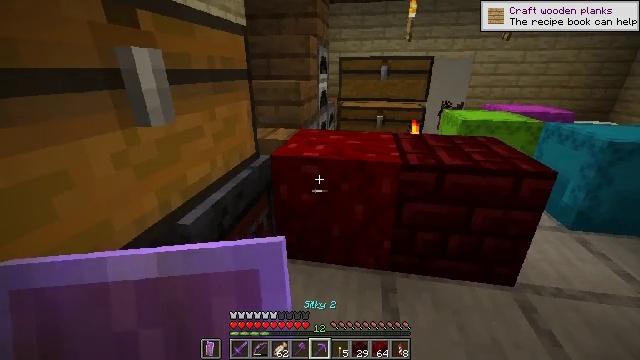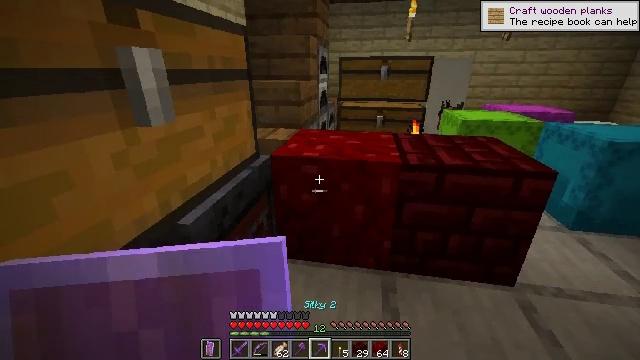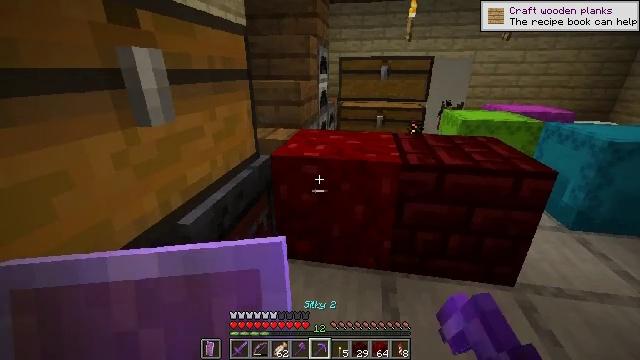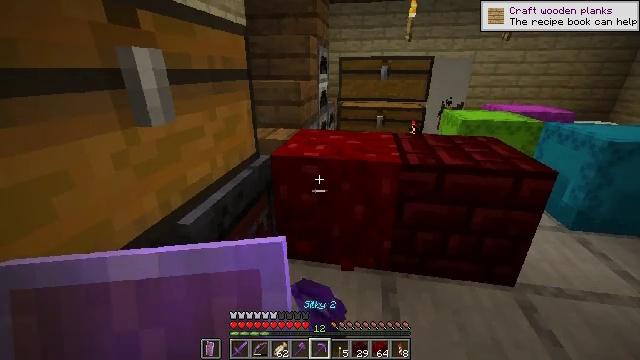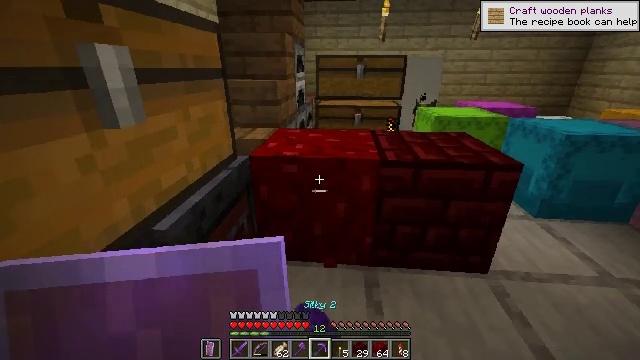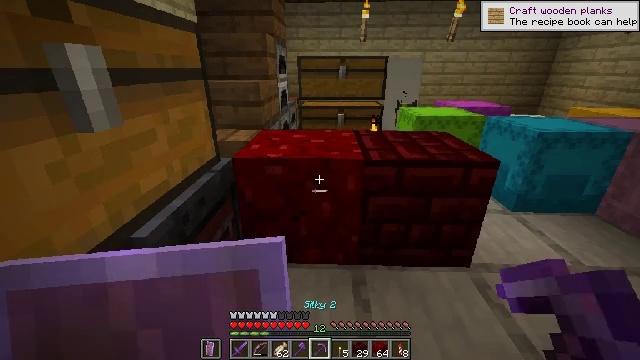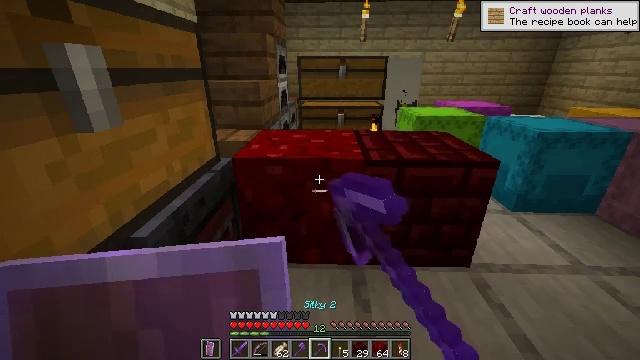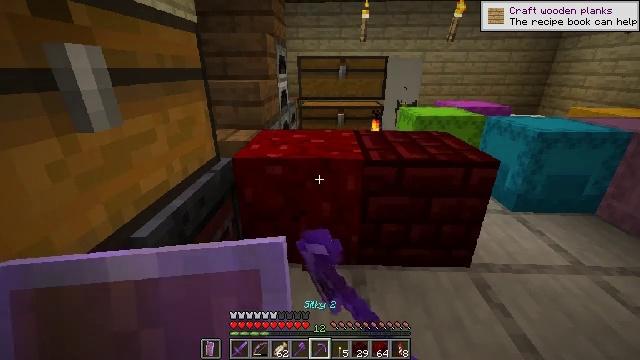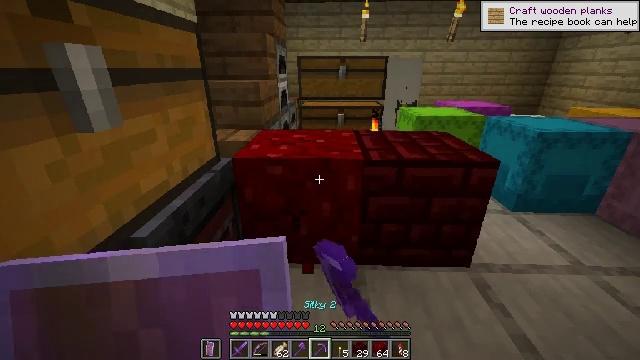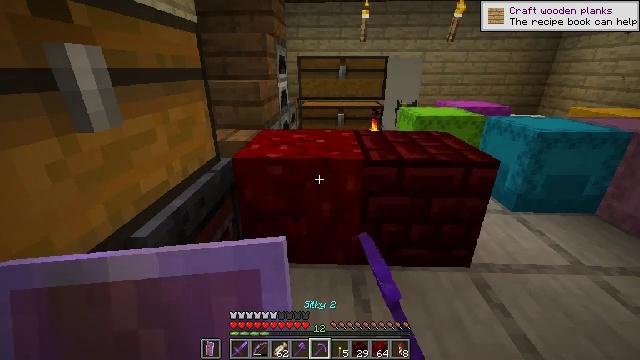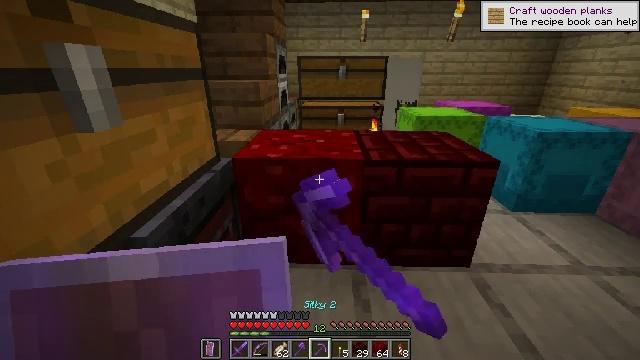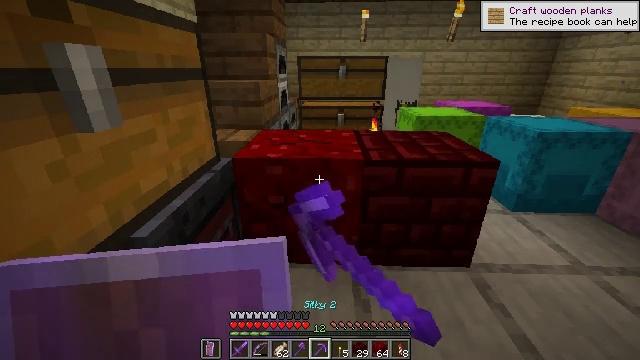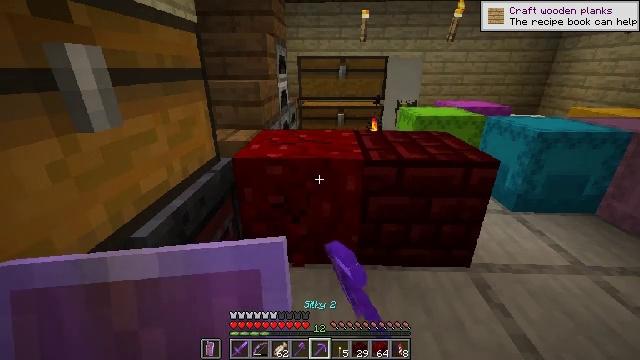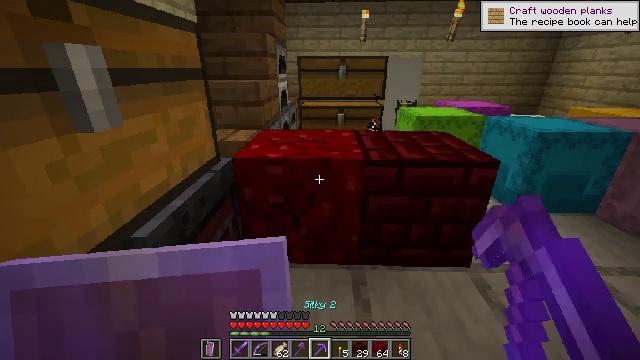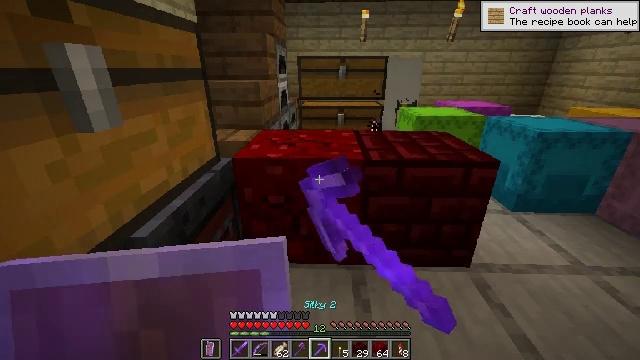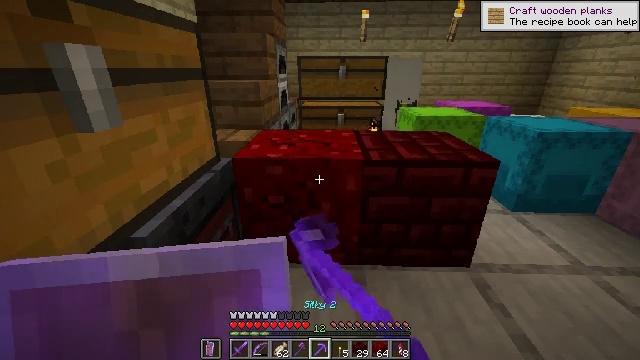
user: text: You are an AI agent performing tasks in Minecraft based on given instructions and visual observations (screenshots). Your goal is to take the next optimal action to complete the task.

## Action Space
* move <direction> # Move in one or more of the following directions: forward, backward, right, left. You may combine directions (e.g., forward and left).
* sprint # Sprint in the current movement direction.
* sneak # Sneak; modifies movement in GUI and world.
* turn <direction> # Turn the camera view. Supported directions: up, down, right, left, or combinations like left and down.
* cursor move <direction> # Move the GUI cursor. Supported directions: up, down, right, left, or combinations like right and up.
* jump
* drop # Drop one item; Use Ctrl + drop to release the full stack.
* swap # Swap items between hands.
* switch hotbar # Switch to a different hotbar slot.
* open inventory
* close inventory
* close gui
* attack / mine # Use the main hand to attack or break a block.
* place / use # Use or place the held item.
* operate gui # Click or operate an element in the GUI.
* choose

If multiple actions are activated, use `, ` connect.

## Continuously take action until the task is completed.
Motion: motion action
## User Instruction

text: Break the nether wart block with a tool.
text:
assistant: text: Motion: attack / mine
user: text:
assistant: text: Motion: attack / mine
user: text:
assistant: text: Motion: attack / mine
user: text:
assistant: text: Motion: turn right, attack / mine
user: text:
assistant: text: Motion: turn right, attack / mine
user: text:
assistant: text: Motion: attack / mine
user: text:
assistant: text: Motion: attack / mine
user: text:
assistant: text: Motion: attack / mine
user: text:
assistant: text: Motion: attack / mine
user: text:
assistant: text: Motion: attack / mine
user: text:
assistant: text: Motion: attack / mine
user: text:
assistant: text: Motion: attack / mine
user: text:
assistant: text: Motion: attack / mine
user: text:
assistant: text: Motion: attack / mine
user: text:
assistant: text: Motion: attack / mine
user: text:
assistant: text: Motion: attack / mine
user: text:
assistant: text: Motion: attack / mine
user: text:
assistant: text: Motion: attack / mine
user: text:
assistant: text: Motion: attack / mine
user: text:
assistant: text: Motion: attack / mine
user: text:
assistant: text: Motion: attack / mine
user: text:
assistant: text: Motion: attack / mine
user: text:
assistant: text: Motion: attack / mine
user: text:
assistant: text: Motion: attack / mine
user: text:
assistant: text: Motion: attack / mine
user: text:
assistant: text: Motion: attack / mine
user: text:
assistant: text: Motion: attack / mine
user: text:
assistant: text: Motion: attack / mine
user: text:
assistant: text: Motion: attack / mine
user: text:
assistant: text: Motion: attack / mine